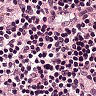
Metastatic tissue present: no